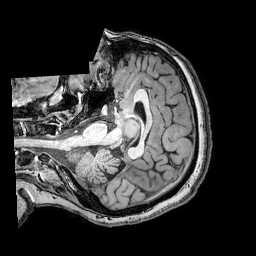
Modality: T1w
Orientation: axial
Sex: female
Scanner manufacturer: philips
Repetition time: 0.008323 s
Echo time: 0.00388 s